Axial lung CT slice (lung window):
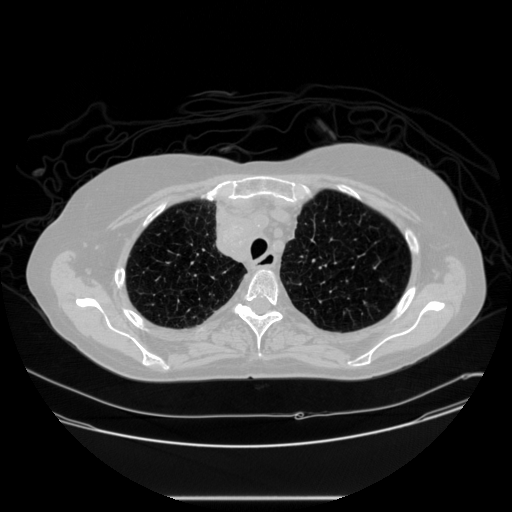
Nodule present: no